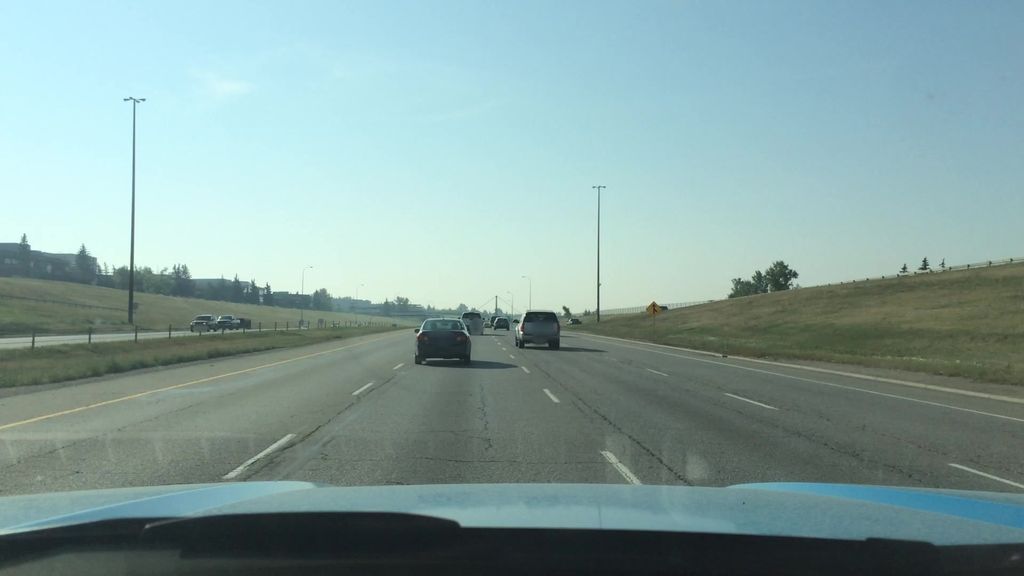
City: calgary